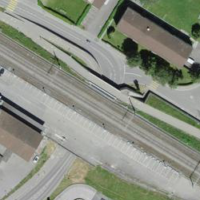
EUNIS habitat code: 57
Species observed at this site:
Echium vulgare